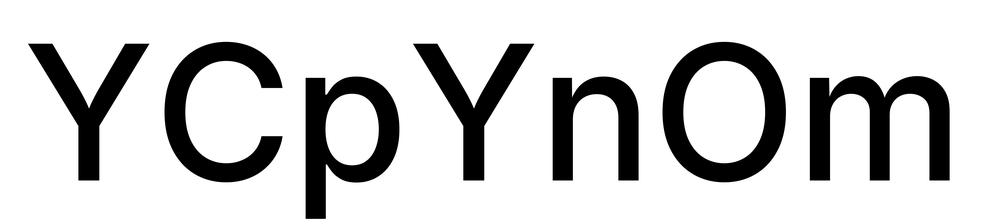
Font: Inter_Medium